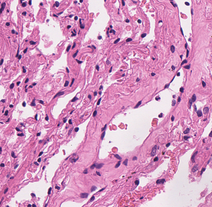
Tumor epithelial tissue: no
Tumor-associated stroma tissue: no
Normal tissue: yes